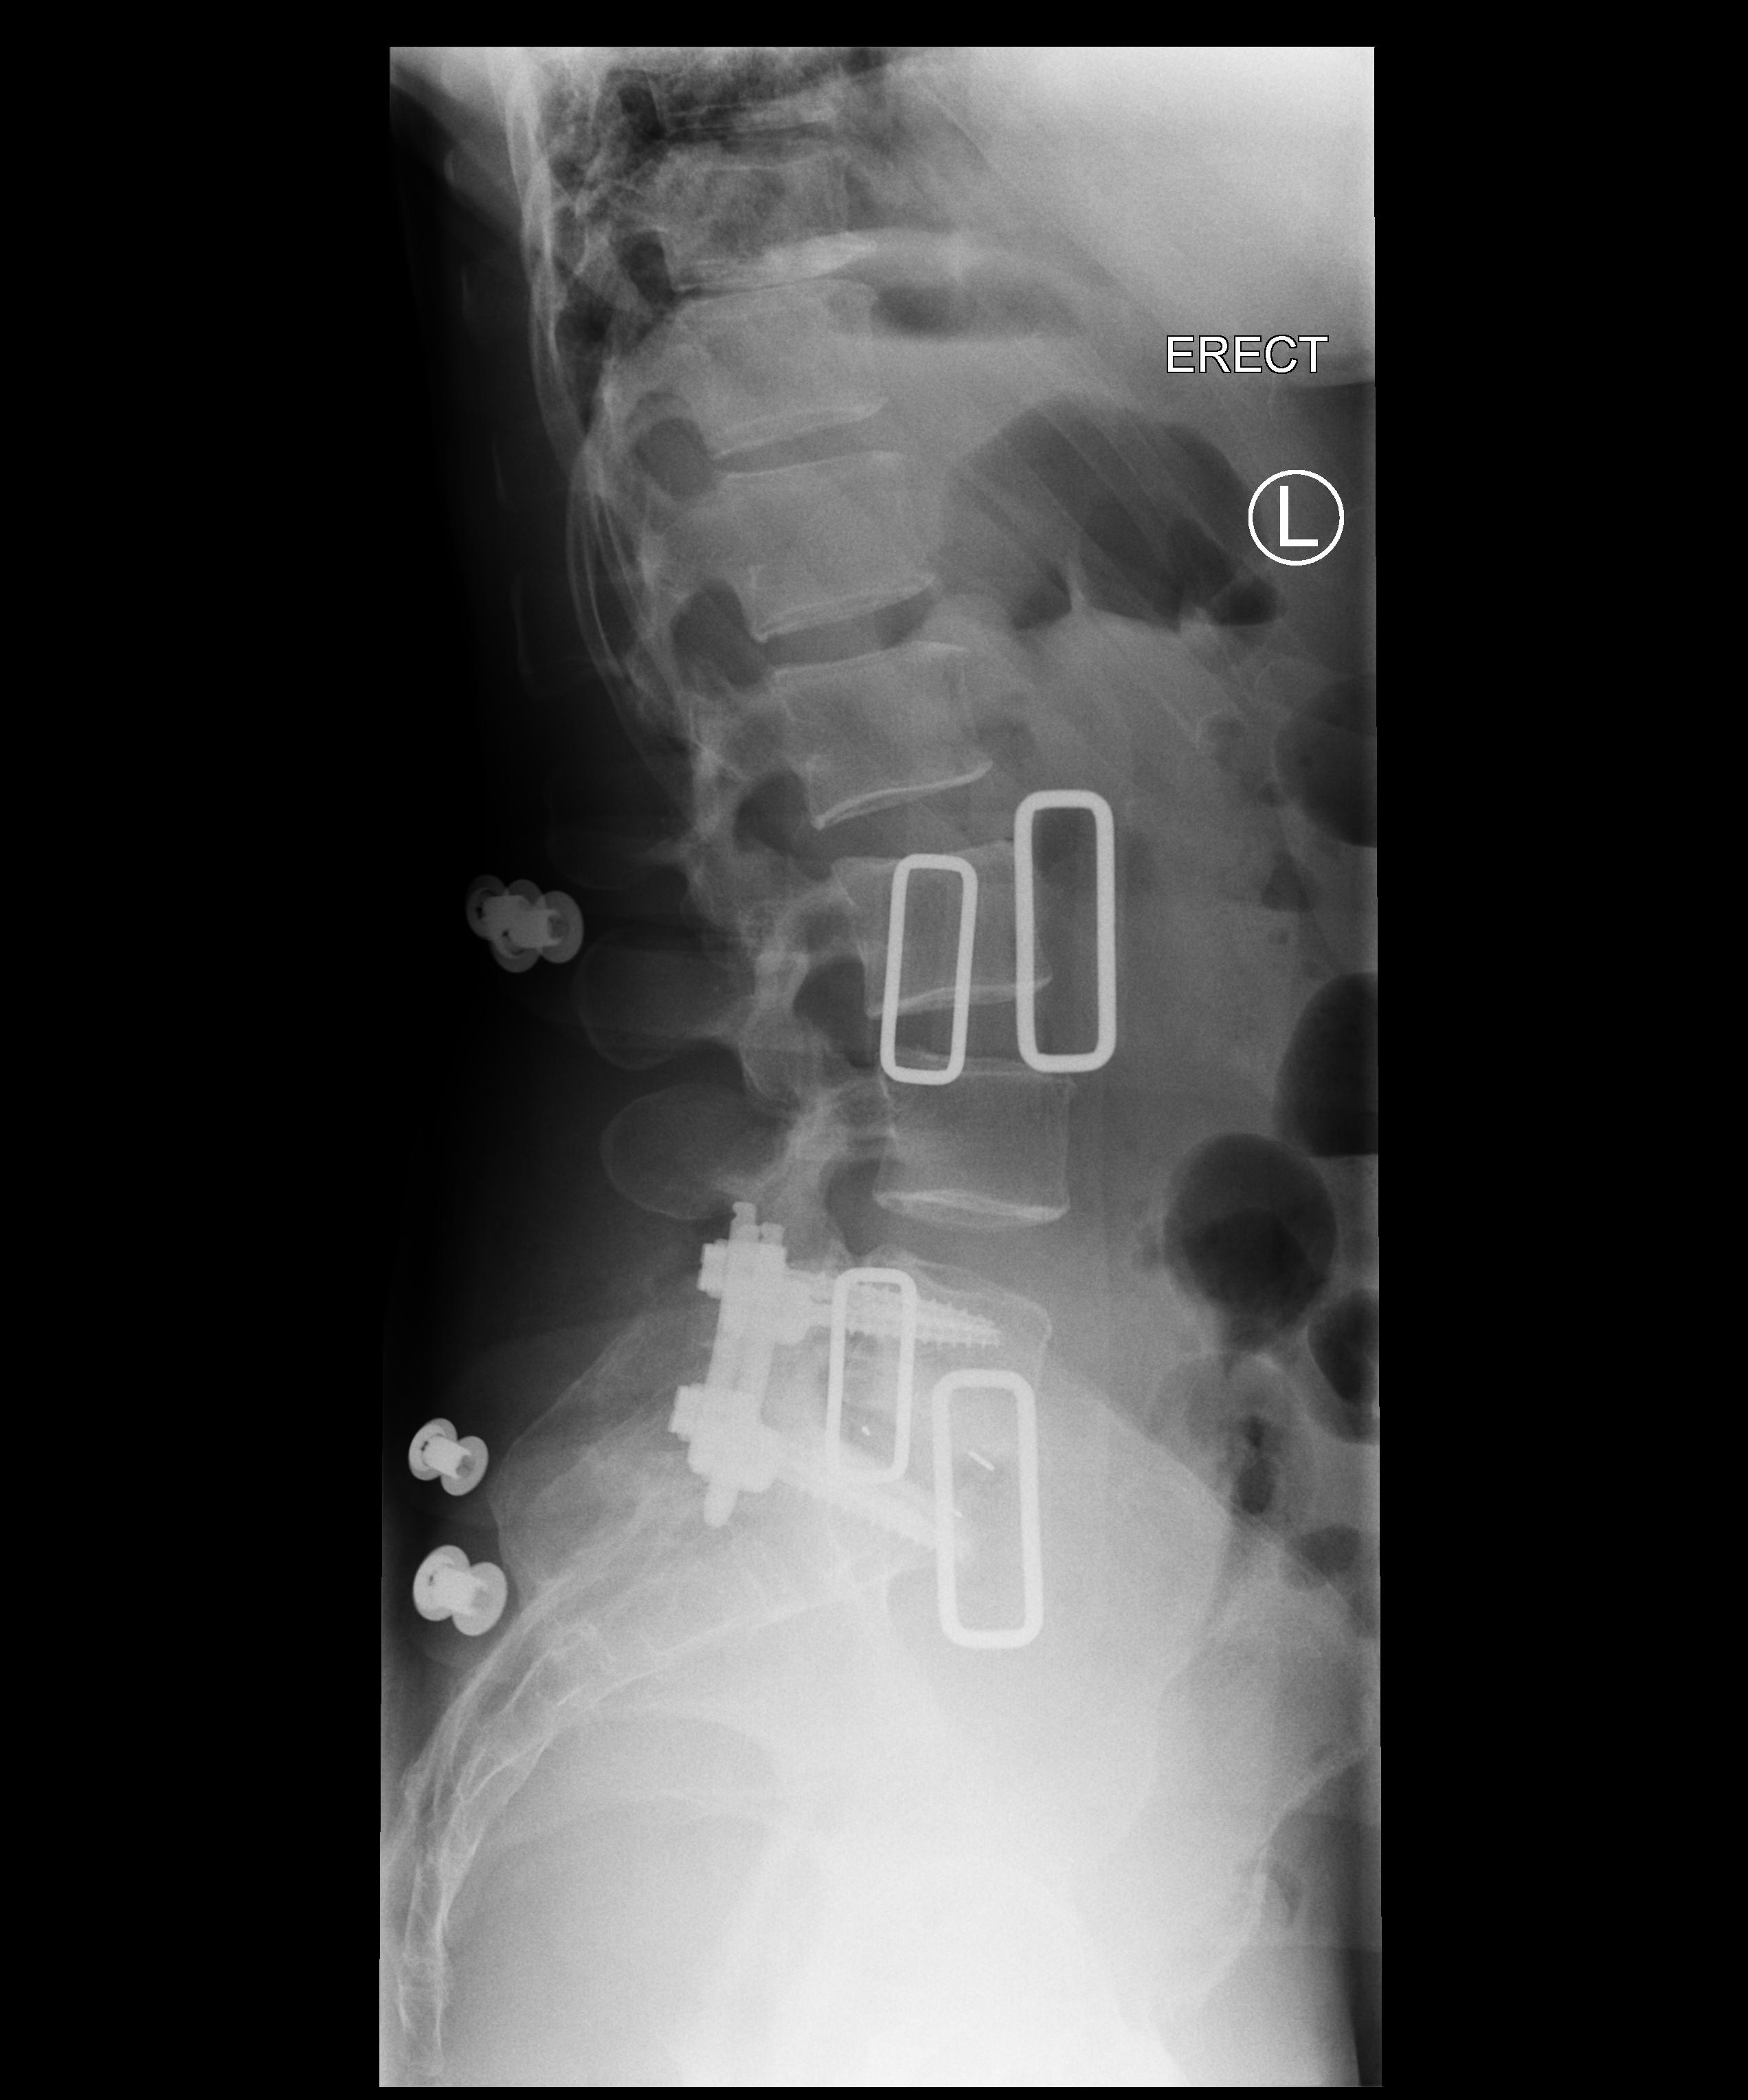
View: LATERAL
Implant manufacturer: Depuy expedium (Synthes)